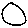
Label: moon